Question: I am messing with slider's trying to get them to do a few things but for some reason I have encountered this bug and can't for the life of me figure it out at all.
If you look at the code below - when I click a specific element it clones itself and adds a slider. That all works.
But when I include my custom function it all still works and the function works but the slider's knob vanishes except from the most recently added slider.
I have also disabled my stylesheet & other JS file's to make sure there is no clash.
---
## Update
Here is the html output after click that I am receiving.
'''
<ul id="mixers">
<li>
<div class="align-table">
<div class="color-img t-align">

</div>
<div class="t-align">
<div class="percent-mix ui-slider ui-slider-horizontal ui-widget ui-widget-content ui-corner-all"></div>
<div class="mix-value">0</div>
</div>
</div>
</li>
<li>
<div class="align-table">
<div class="color-img t-align">

</div>
<div class="t-align">
<div class="percent-mix ui-slider ui-slider-horizontal ui-widget ui-widget-content ui-corner-all">
<div class="ui-slider-range ui-widget-header ui-slider-range-max" style="width: 0%;"></div>
<a class="ui-slider-handle ui-state-default ui-corner-all" href="#" style="left: 100%;"></a>
</div>
<div class="mix-value">0</div>
</div>
</div>
</li>
</ul>
'''
As you can see the entire knob get's taken out of the html.

---
Any idea's?
'''
jQuery(document).ready(function($) {
function slideumus() {
var sliders = $("#mixers .percent-mix");
var availableTotal = 100;
sliders.each(function() {
var init_value = 0;
$(this).siblings('.mix-value').text(init_value);
$(this).empty().slider({
value: init_value,
min: 0,
max: availableTotal,
range: "max",
step: 1,
animate: 0,
slide: function(event, ui) {
// Update display to current value
$(this).siblings('.mix-value').text(ui.value);
// Get current total
var total = 0;
sliders.not(this).each(function() {
total += $(this).slider("option", "value");
});
total += ui.value;
var delta = availableTotal - total;
// Update each slider
sliders.not(this).each(function() {
var t = $(this),
value = t.slider("option", "value");
var tn = $("#mixers li").length;
var tntr = (tn - 1);
var new_value = value + (delta / tntr);
if (new_value < 0 || ui.value == 100)
new_value = 0;
if (new_value > 100)
new_value = 100;
t.siblings('.mix-value').text(new_value);
t.slider('value', new_value);
});
}
});
});
}
function spinit() {
var imager = function() {
return $('.color-img img').attr('src');
}
$('.place img').attr("src", imager());
}
function blendit() {
var range = $(".percent-mix").slider({
min: 0,
max: 100,
step: 1
}),
slideme = $(".percent-mix"),
places = $(".place");
slideme.slider('option', 'change', function(e) {
// set '.place' 'div' 'html' to empty string
places.each(function() {
this.innerHTML = ""
});
// 'range' value cast to 'Number' 100 , or decimal if less than 100
var r = Number(range.slider("option", "value") === 100 ? range.slider("option", "value") : "0." + range.slider("option", "value"));
// round 'r'
var p = Math.round(r === 100 ? r : places.length * r);
if (p !== 100) {
for (var i = 0; i < p; i++) {
// 'j' : "random" '.place'
var j = Math.floor(Math.random() * places.length);
// if '.place' at index 'j' '.html().length ==== 0' ,
// append to '.place' at index 'j'
if (places.eq(j).html().length === 0) {
places.eq(j).html('<img width="33" height="33" src="" class="attachment-thumb-blend wp-post-image" alt="Tile">')
}
// else , filter '.place' , return 's' '.place' 'div' elements
// having 'innerHTML.length === 0',
// select "random" index from 's' ,
// append to '.place' at index 'Math.random() * s.length'
else {
var s = places.filter(function() {
return this.innerHTML.length === 0
});
s.eq(Math.floor(Math.random() * s.length)).html('<img width="33" height="33" src="" class="attachment-thumb-blend wp-post-image" alt="Tile">')
}
};
} else {
places.html(function() {
return '<img width="33" height="33" src="" class="attachment-thumb-blend wp-post-image" alt="Tile">'
})
}
spinit()
});
range.slider("value", 100).trigger("slide");
slideme.trigger("change");
var len = places.filter(function() {
return this.innerHTML.length > 0
});
console.log(len.length); // '49'
}
$(function() {
$(".blend-tile").click(function() {
var li = $('<li><div class="align-table"><div class="color-img t-align"></div><div class="t-align"><div class="percent-mix"></div><div class="mix-value"></div></div></div></li>');
$("#mixers").append(li);
slideumus();
$('#mixers li:first .percent-mix').bind(blendit());
$(".tpic", this).clone(true, true).contents().appendTo(li.find('.color-img'));
});
});
//function slideumus() {
//$('ul.mixers li .t-align .percent-mix').slider({
//slide: function( event, ui ) {
// $( "ul.mixers li .t-align .mix-value" ).html( ui.value );
//}}).linkedSliders();
//$('ul.mixers li:first .t-align .percent-mix').slider('value', 100);
//var val = $('ul.mixers li .t-align .percent-mix').slider("option", "value");
//}
});
'''
'''
<link href="https://code.jquery.com/ui/1.11.4/themes/smoothness/jquery-ui.min.css" rel="stylesheet" type="text/css" />
<script src="https://ajax.googleapis.com/ajax/libs/jquery/1.10.2/jquery.min.js"></script>
<script src="http://code.jquery.com/ui/1.11.3/jquery-ui.min.js"></script>
<li class="blend-tile align num-<?php echo $i++; ?>">
<div class="tpic">

</div>
</li>
<ul id="mixers">
</ul>
'''
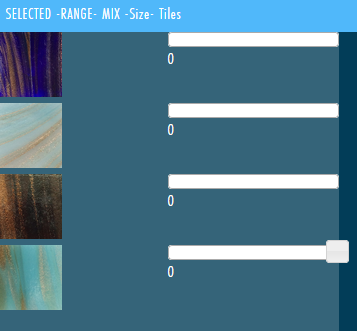
Answer: Turn's out it was '$(this).empty().slider({'
Taking away '.empty()' solved the problem.